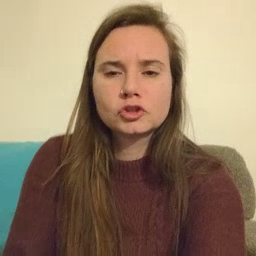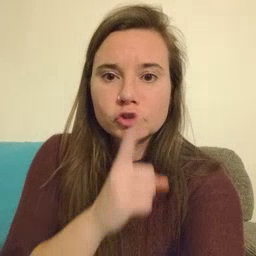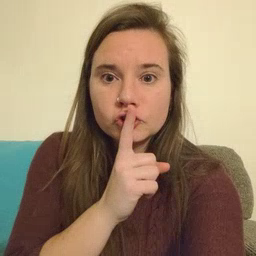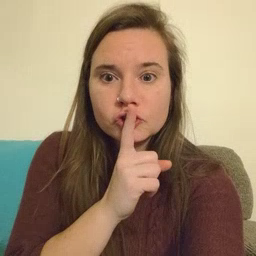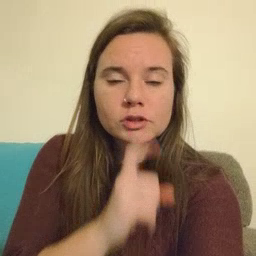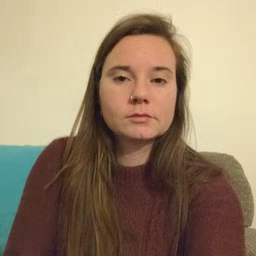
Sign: shhh